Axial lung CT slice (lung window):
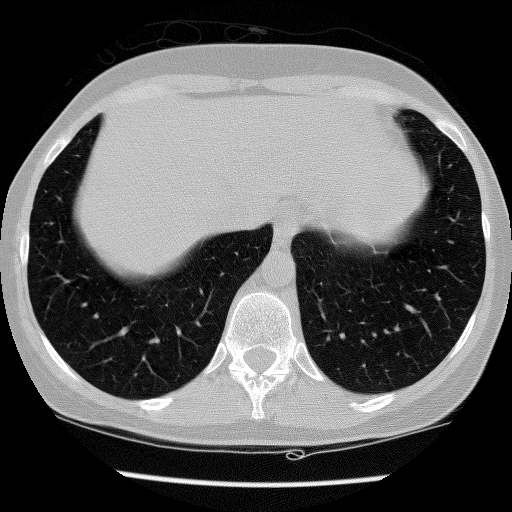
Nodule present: no